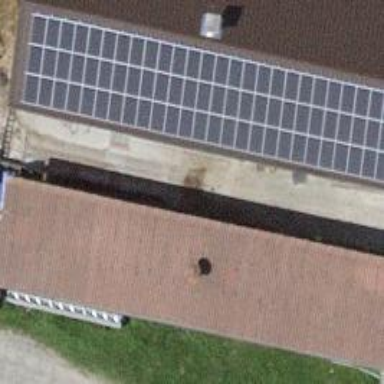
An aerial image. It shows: Solar power generator.